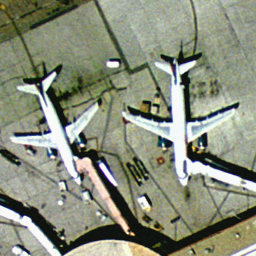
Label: airplane